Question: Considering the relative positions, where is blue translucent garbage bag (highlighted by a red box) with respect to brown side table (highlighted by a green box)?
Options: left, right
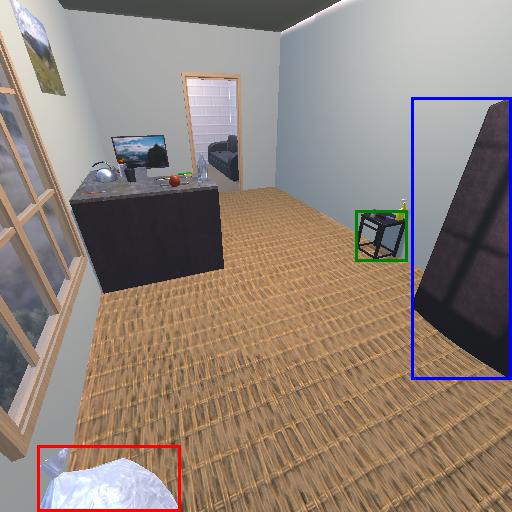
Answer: left